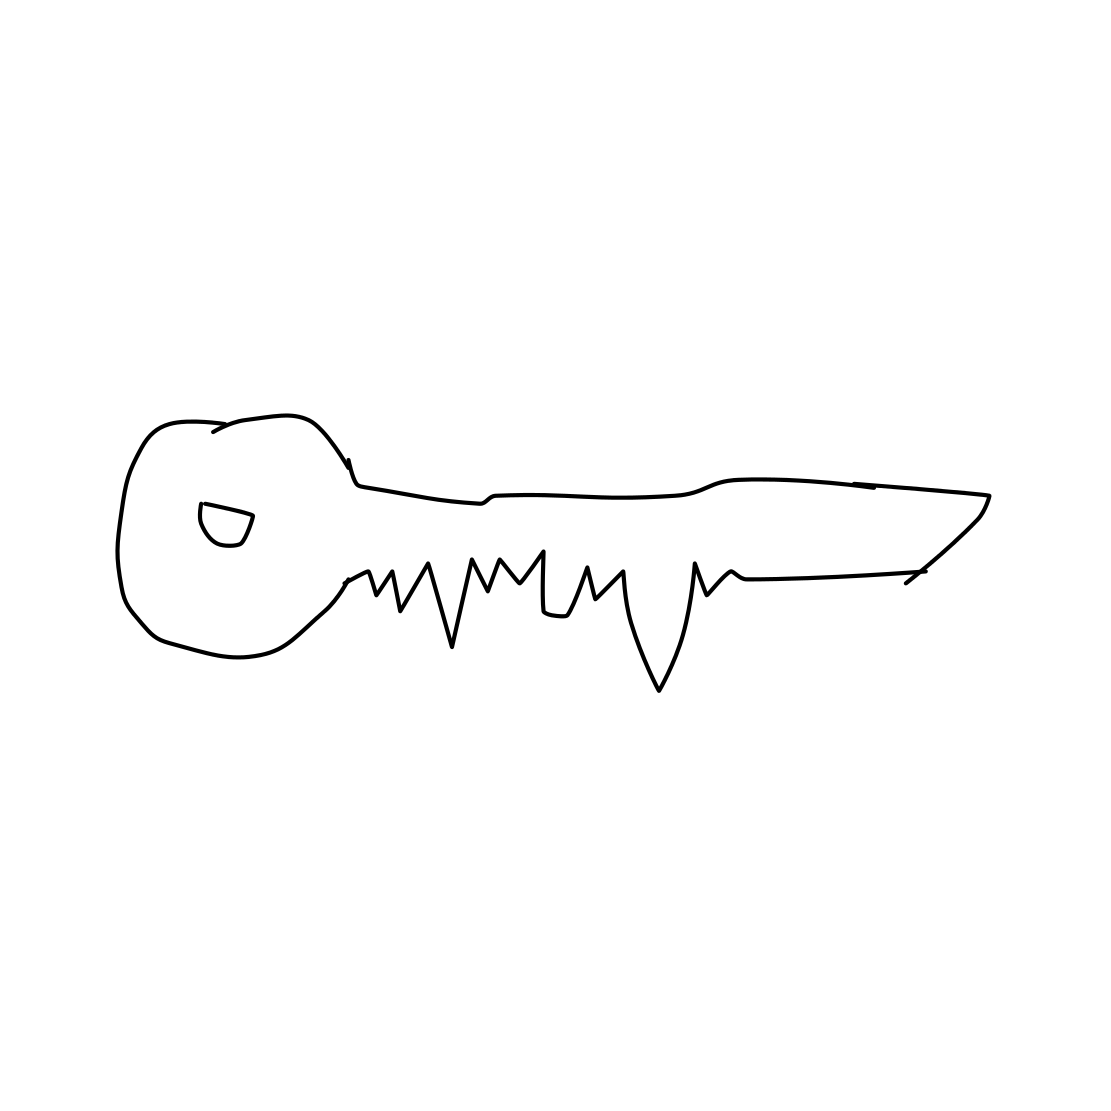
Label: key